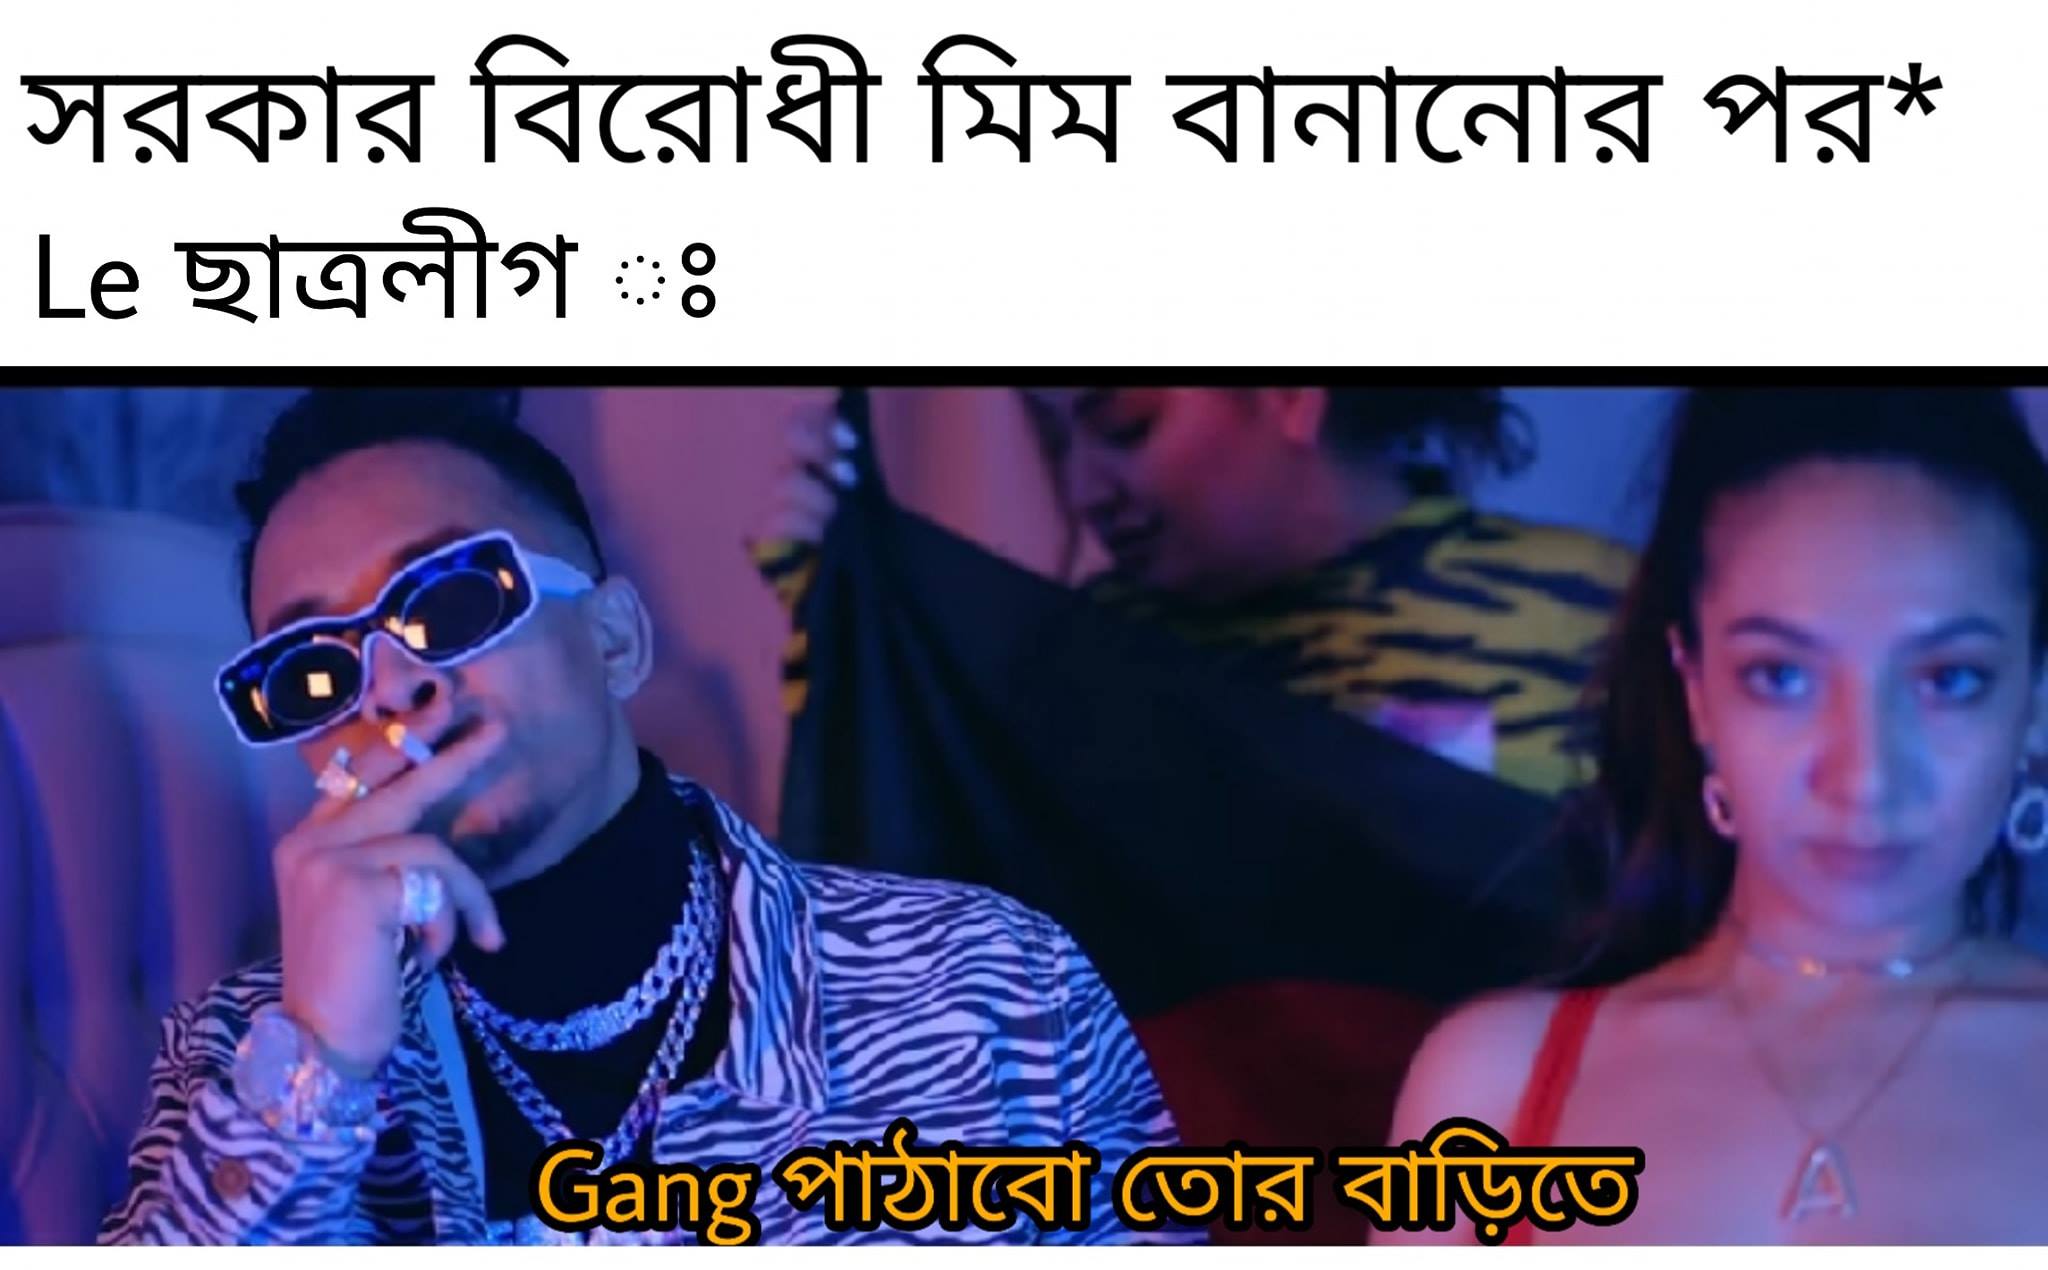
Caption: সরকার বিরোধী মিম বানানোর পর* Le ছাত্রলীগঃ   Gang পাঠাবো তোর বাড়িতে
Label: hate